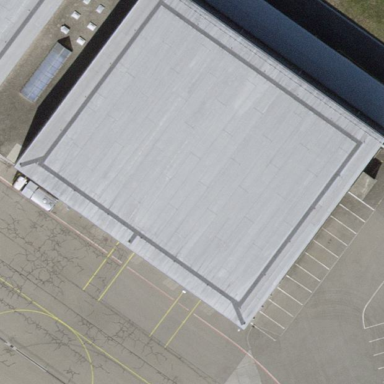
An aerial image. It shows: Hangar at the airport.